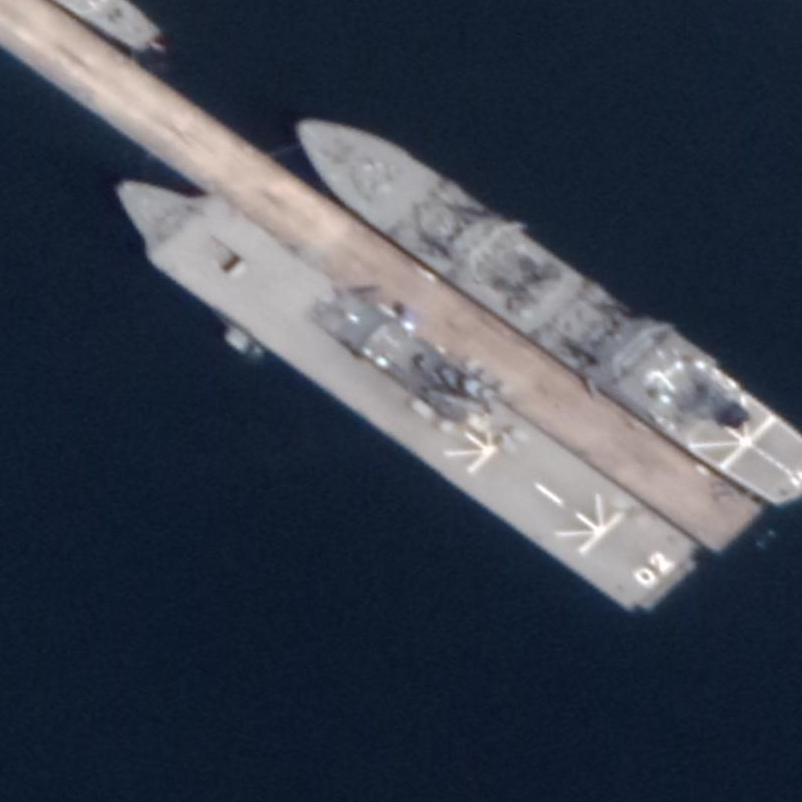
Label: assault